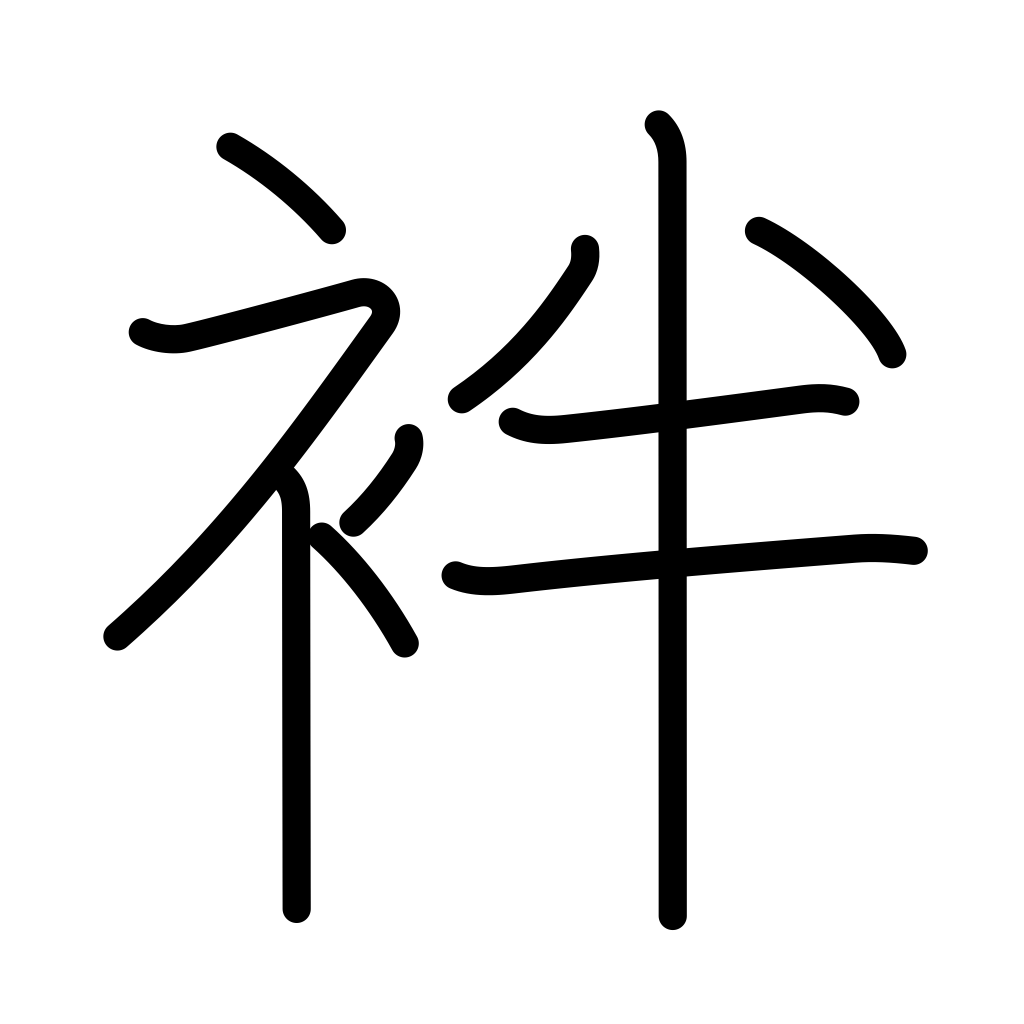
Meaning: summer kimono, short clothing